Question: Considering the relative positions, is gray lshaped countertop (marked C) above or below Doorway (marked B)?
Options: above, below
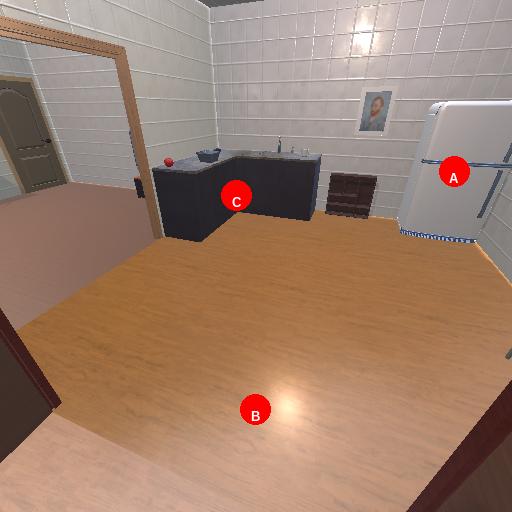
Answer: above